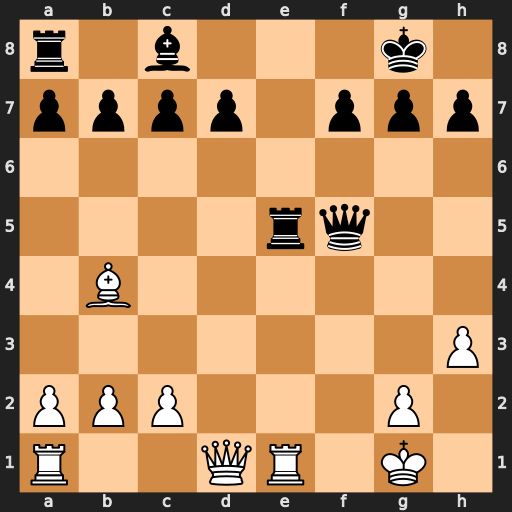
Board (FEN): r1b3k1/pppp1ppp/8/4rq2/1B6/7P/PPP3P1/R2QR1K1
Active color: w
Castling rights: -
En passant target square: -
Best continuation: Qd5 d6 Rxe5 Qxe5 Re1 Be6 Rxe5 Bxd5 Rxd5